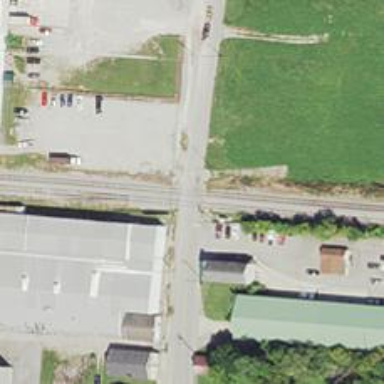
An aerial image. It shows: Level crossing along the railway.